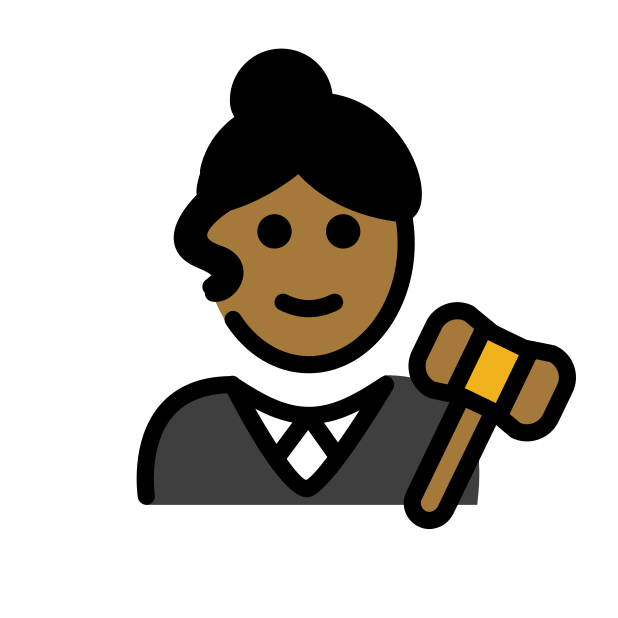
woman judge: medium-dark skin tone